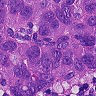
Metastatic tissue present: yes